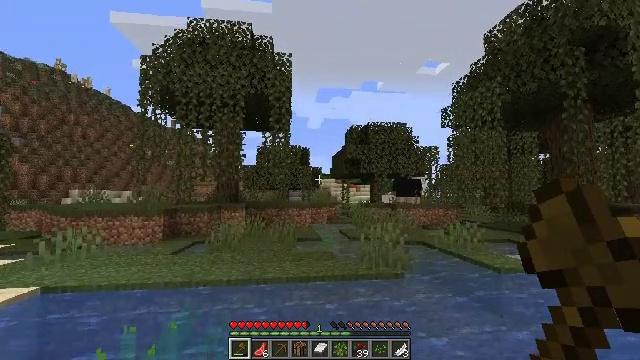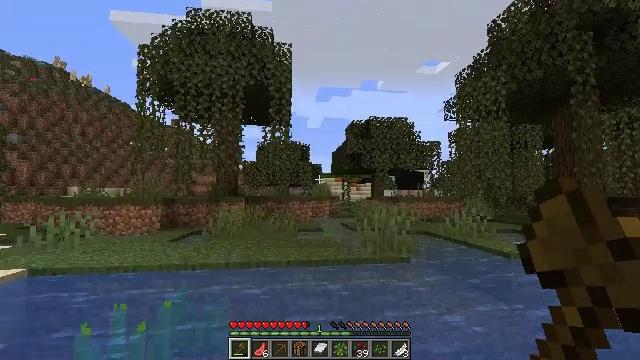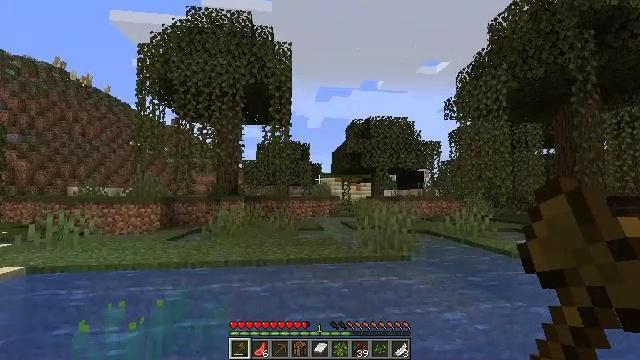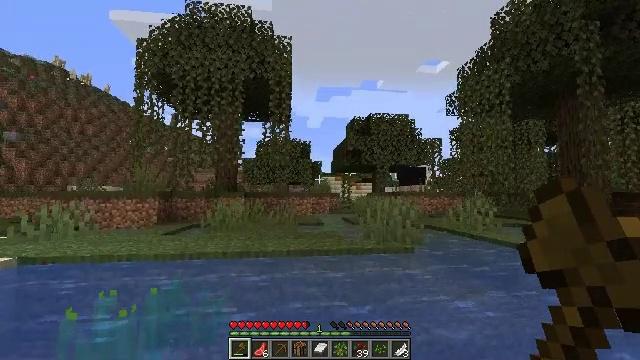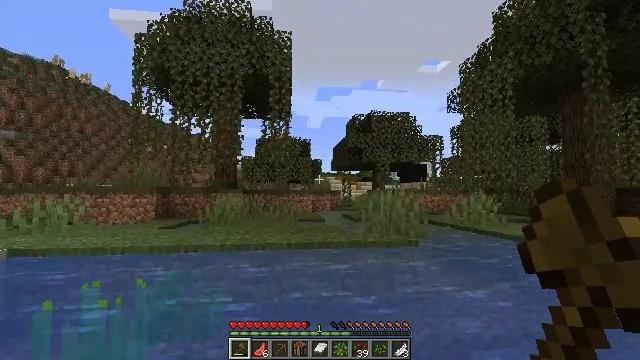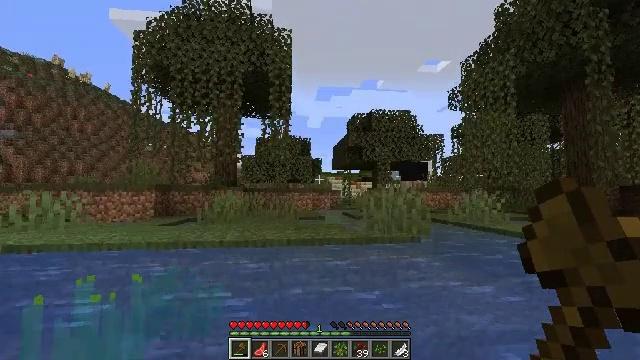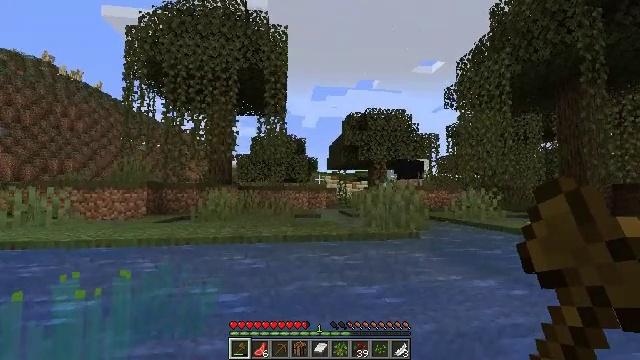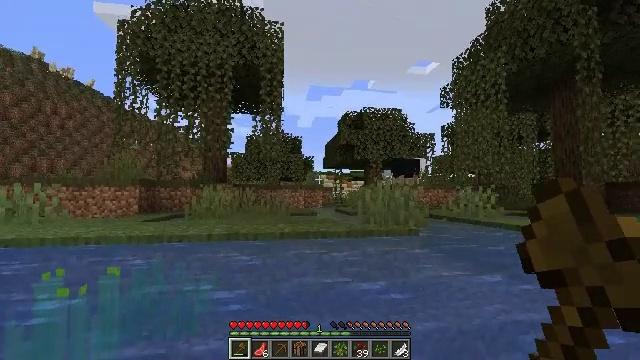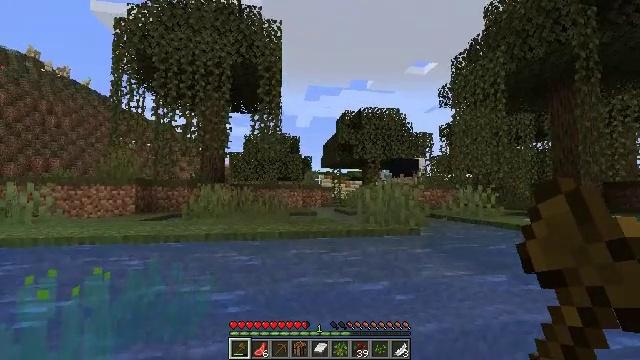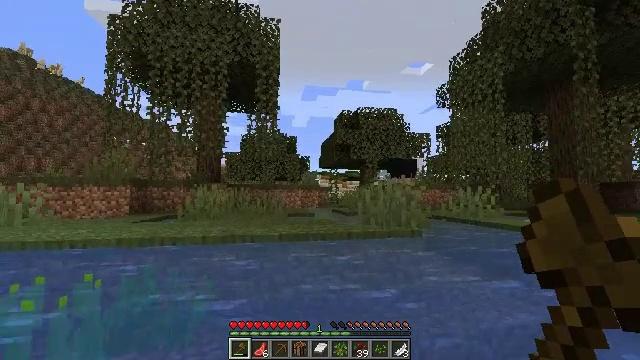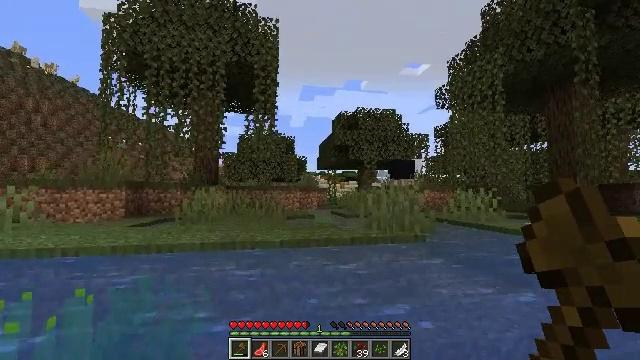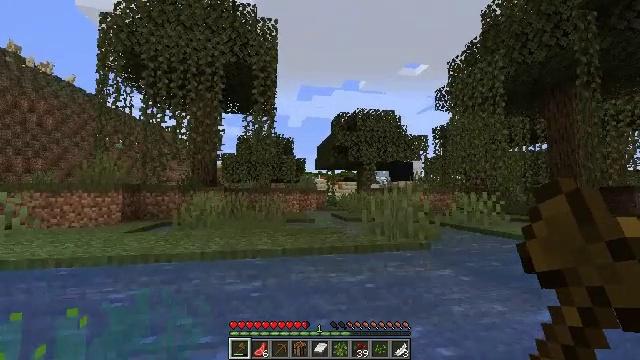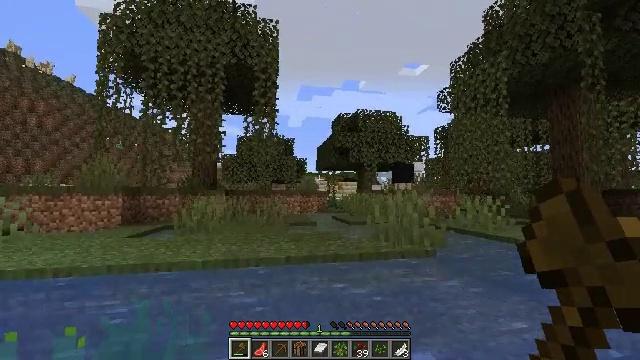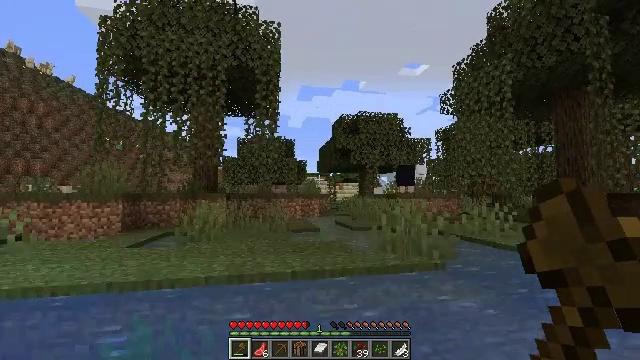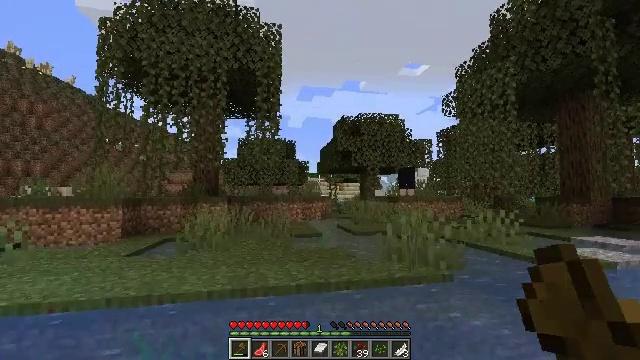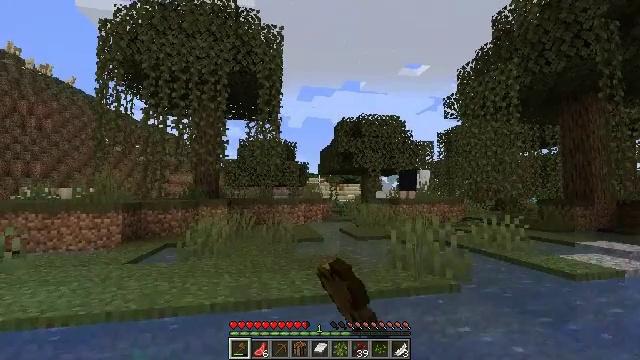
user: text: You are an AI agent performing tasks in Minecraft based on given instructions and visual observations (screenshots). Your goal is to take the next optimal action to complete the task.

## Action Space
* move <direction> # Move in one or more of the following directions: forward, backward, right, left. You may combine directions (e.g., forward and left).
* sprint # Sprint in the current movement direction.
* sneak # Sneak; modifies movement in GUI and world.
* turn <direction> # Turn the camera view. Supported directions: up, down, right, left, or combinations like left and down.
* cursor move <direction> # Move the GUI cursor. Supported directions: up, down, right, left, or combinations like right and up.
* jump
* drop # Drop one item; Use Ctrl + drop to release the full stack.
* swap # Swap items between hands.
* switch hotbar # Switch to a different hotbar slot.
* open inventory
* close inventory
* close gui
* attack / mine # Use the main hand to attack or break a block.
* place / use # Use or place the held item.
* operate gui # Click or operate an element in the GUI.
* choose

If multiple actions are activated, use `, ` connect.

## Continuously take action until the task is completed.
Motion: motion action
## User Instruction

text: Remove red sand to use for crafting or building.
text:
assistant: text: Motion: move forward
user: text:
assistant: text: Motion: move forward
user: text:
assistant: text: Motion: move forward
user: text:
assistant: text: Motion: move forward
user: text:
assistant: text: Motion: move forward and move left
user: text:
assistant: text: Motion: move forward and move left, turn right
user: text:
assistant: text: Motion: move forward and move left, turn right, jump
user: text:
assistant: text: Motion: move forward and move left, jump
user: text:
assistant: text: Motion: move forward and move left, jump
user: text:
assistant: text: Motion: move forward and move left, jump
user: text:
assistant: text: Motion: move forward and move left, jump
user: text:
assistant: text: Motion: move forward and move left, jump
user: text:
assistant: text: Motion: move forward and move left, jump
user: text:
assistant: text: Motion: move forward and move left, attack / mine, jump
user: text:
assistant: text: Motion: move forward and move left, attack / mine, jump
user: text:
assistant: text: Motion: move forward and move left, attack / mine, jump
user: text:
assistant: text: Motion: move forward and move left, attack / mine
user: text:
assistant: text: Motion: move forward and move left
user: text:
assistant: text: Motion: move forward and move left
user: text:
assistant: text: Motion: move forward and move left
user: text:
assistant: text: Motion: move forward and move left
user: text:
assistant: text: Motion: move forward and move left
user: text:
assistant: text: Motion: move forward and move left
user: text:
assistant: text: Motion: move forward and move left
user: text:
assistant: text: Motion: move forward and move left
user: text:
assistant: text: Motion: move forward and move left
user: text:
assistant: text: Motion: move forward and move left
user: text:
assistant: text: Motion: move forward, attack / mine, jump
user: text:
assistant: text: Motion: move forward, attack / mine, jump
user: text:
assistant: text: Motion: move forward, attack / mine, jump